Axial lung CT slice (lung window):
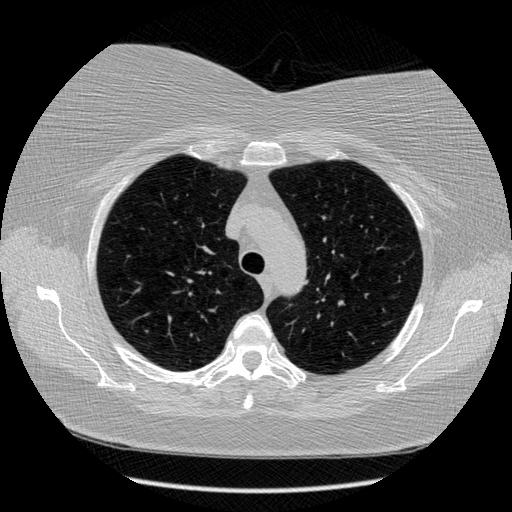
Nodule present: no